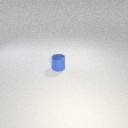
small blue metal cylinder